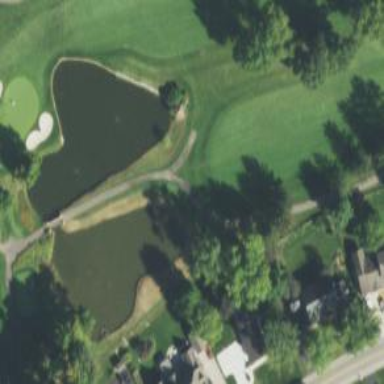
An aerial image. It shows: Path used for both walking and golf.